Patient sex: M
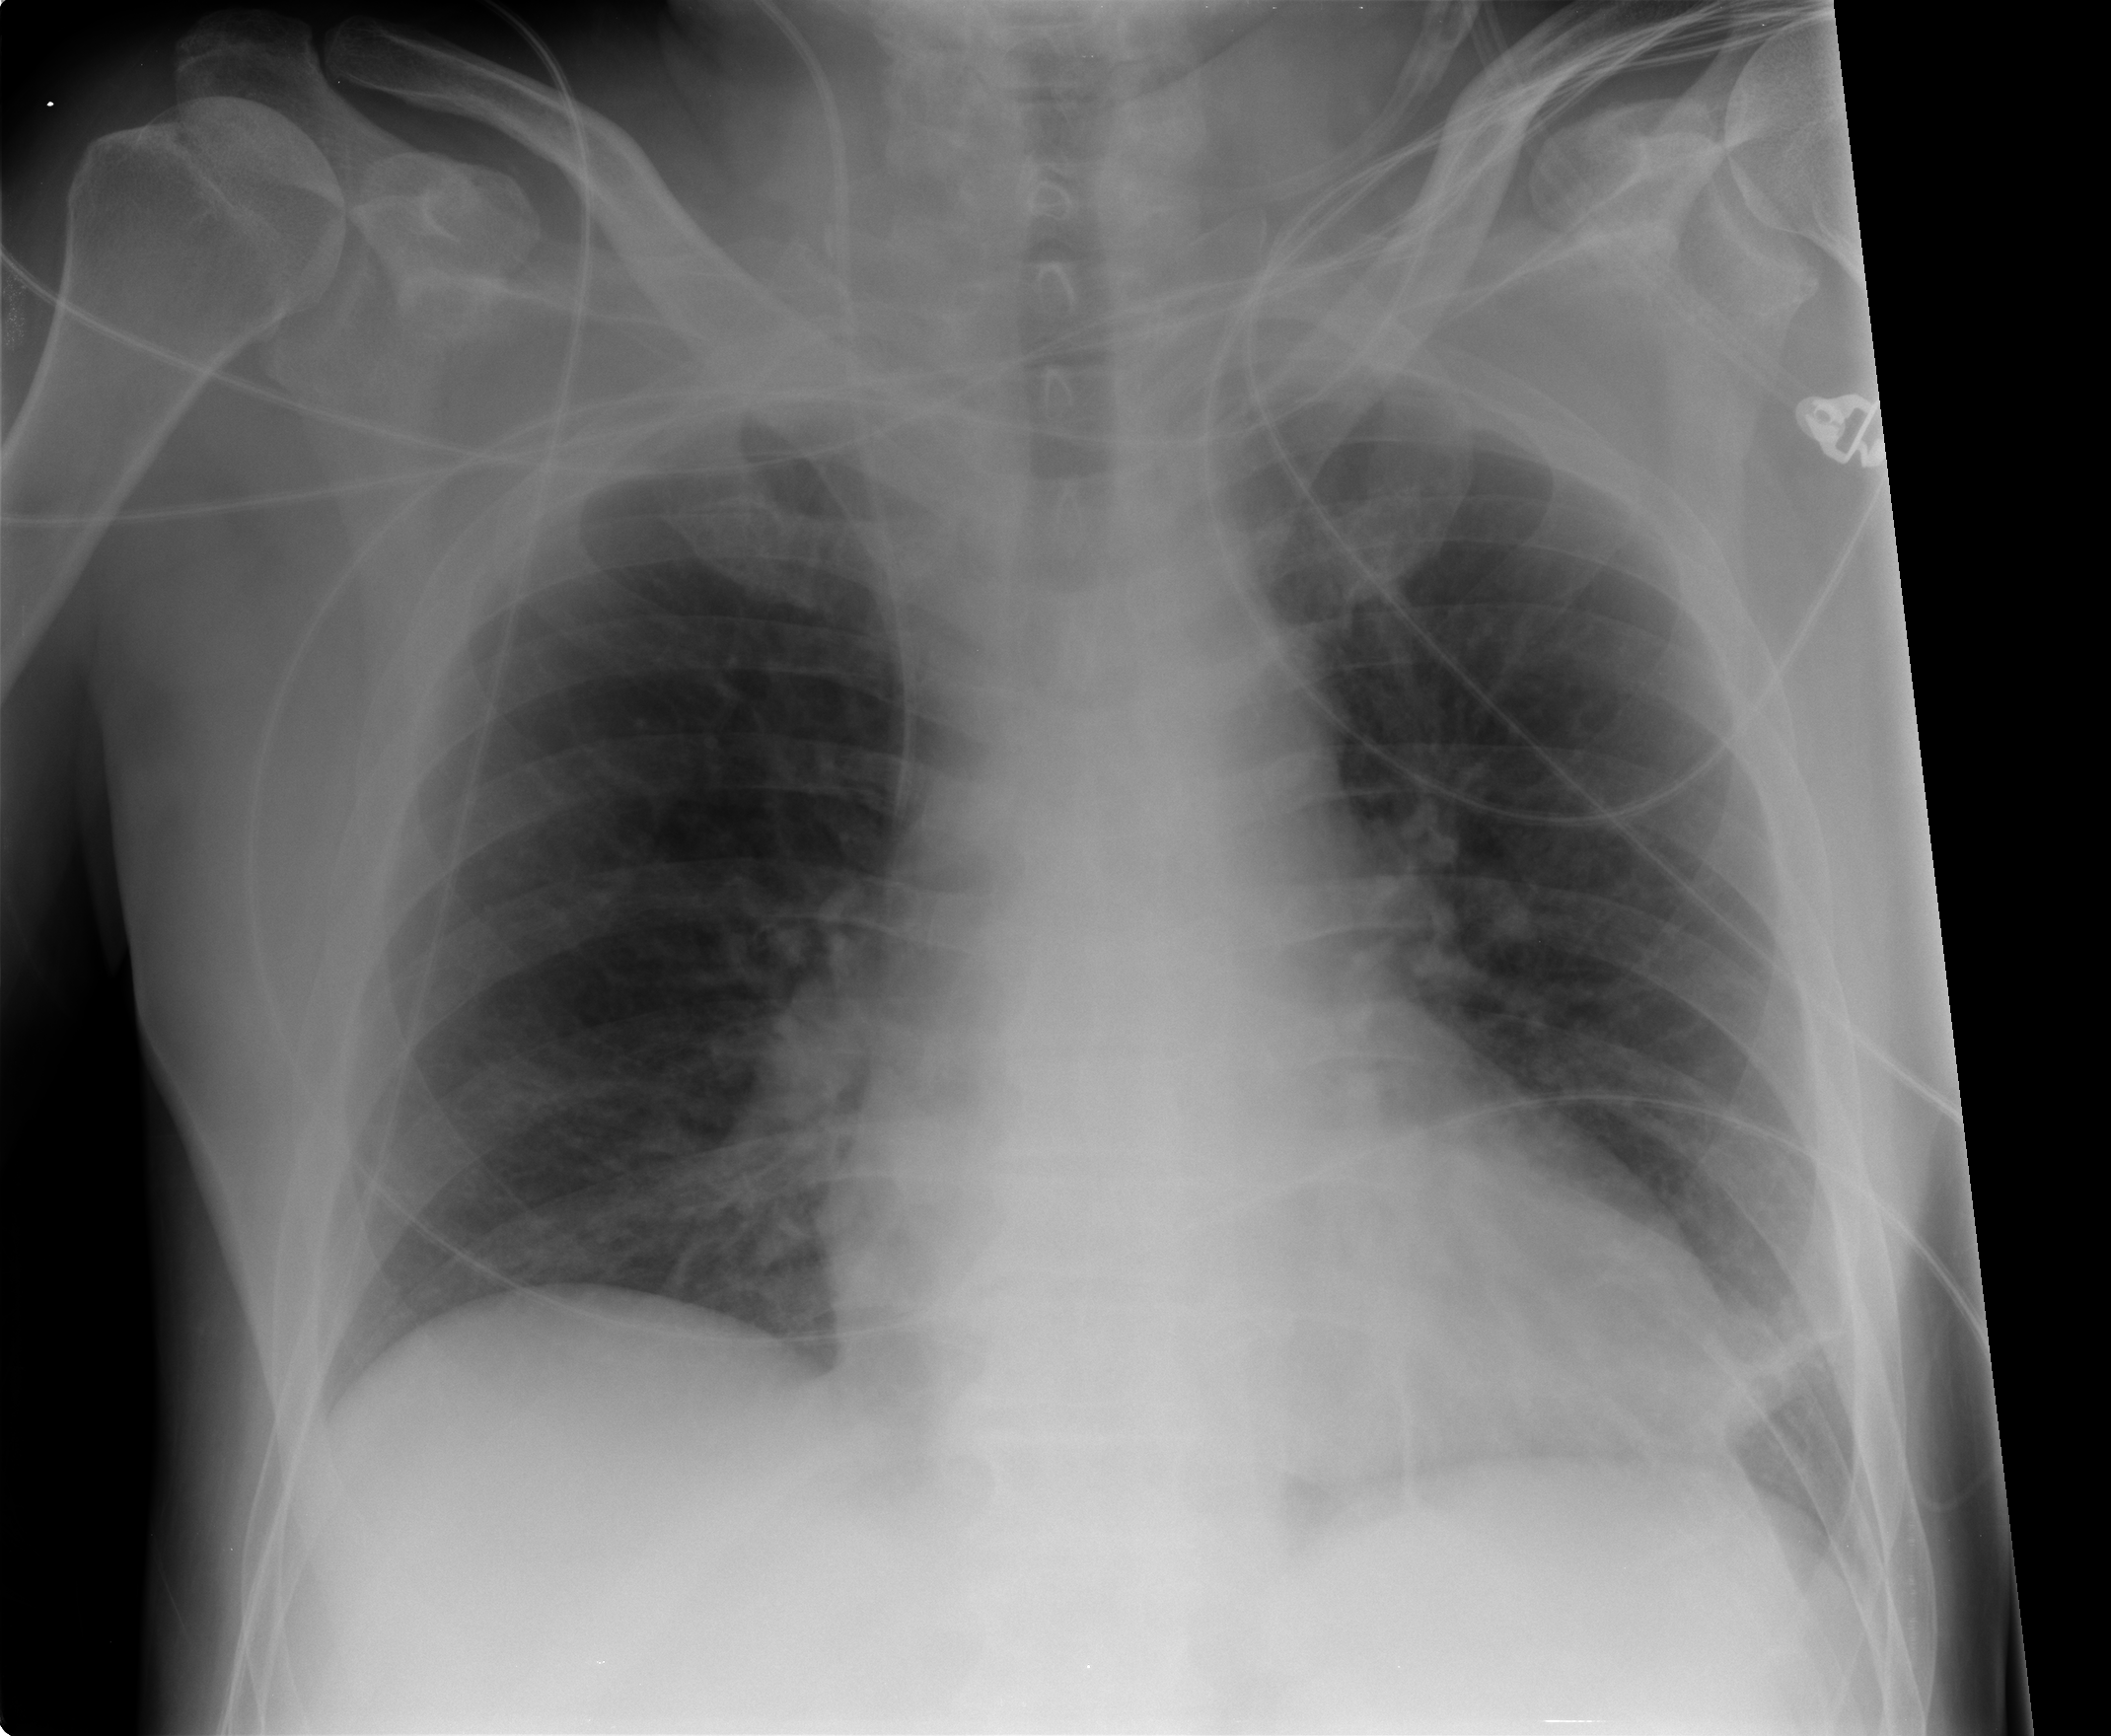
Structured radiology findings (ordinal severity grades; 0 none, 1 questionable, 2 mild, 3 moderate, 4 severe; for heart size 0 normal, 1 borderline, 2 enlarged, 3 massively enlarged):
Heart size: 1
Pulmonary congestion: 0
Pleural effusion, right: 0
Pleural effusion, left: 1
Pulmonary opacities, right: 0
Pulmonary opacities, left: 0
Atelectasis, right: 2
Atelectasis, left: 2